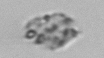
Label: Amoeba